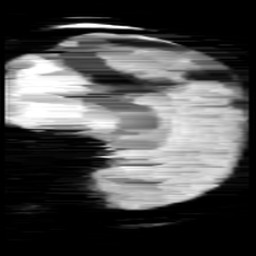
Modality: minIP
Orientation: sagittal
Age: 12
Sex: male
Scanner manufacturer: siemens
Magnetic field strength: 3 T
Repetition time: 0.027 s
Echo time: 0.02 s